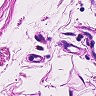
Metastatic tissue present: no